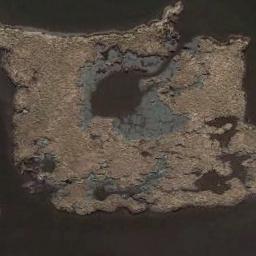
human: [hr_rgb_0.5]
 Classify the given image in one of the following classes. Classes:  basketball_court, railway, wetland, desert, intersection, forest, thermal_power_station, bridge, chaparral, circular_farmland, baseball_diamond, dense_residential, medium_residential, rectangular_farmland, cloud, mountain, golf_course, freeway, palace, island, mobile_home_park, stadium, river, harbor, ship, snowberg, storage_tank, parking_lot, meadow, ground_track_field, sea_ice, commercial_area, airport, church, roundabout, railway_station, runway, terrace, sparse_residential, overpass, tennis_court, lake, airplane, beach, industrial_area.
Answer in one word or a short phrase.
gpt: wetland